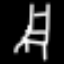
Label: chair